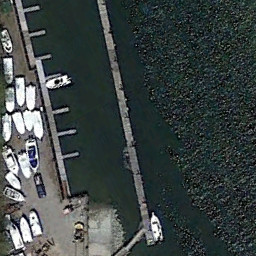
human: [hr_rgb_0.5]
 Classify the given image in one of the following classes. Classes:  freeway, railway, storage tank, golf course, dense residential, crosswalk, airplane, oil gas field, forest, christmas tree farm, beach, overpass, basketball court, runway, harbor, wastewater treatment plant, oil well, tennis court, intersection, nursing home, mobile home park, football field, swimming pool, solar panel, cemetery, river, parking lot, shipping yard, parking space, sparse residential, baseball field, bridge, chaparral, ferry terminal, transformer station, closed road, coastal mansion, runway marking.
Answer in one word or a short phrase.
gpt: ferry terminal